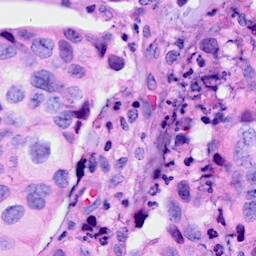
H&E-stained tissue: Breast